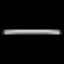
Label: line